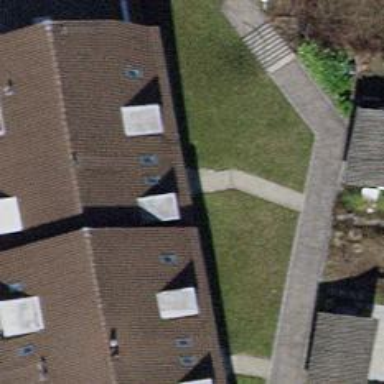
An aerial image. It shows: Building with tiled roof.